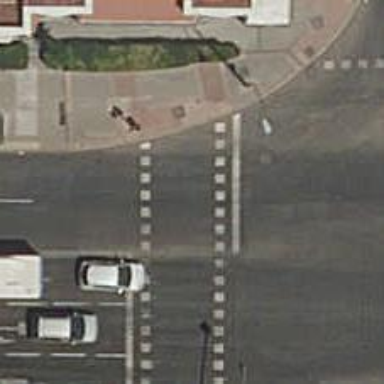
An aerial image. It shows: Traffic signals at road crossing.